Question: I just made my new website public. I need help removing ALL of the borders from the table on my website, <URL>. I have tried almost every solution on Stack Overflow that I can find, but none of them worked. I will provide the following examples:
'''
<!DOCTYPE HTML>
<html lang="en">
<head>
<meta name="viewport" content="width=device-width, initial-scale=1, maximum-scale=1">
<link href="https://fonts.googleapis.com/css?family=Roboto|Pacifico" media="screen" rel="stylesheet" type="text/css">
<link href="//maxcdn.bootstrapcdn.com/bootstrap/3.1.1/css/bootstrap.min.css" rel="stylesheet" type="text/css">
<link href="//maxcdn.bootstrapcdn.com/font-awesome/4.1.0/css/font-awesome.min.css" rel="stylesheet" type="text/css">
<link href="stylesheets/project.css" media="screen" rel="stylesheet" type="text/css">
<script type="text/javascript" src="https://gumroad.com/js/gumroad.js"></script>
<script src="https://code.jquery.com/jquery-2.1.1.min.js" type="text/javascript"></script>
<script src="https://code.jquery.com/jquery-migrate-1.2.1.min.js" type="text/javascript"></script>
<script src="//maxcdn.bootstrapcdn.com/bootstrap/3.1.1/js/bootstrap.min.js" type="text/javascript"></script>
<title>Nicholas Hubbard Web Design</title>
</head>
<body>
<div id="page-wrapper">
<div id="absolute-wrapper"><img src="images/banner.png" class="image" alt="Nicholas Hubbard Web Design Banner">
<div class="paragraph">
<p>I am a web developer with real results. Together, we can build the site of your dreams.</p>
</div>
<table class="table">
<thead>
<tr>
<td></td>
</tr>
</thead>
<tbody>
<tr>
<td class="td-2">Simple Website</td>
<td class="td-1">$15</td>
<td class="td-1"><a class="btn btn-info" href="https://gum.co/QVfVs">Let's a-go!</a> </td>
</tr>
<tr>
<td class="td-1">Advanced Website</td>
<td class="td-3">$45</td>
<td class="td-3"><a class="btn btn-info" href="https://gum.co/vCzQx">We have liftoff!</a></td>
</tr>
<tr>
<td class="td-1">Extreme Website</td>
<td class="td-1">$100</td>
<td class="td-1"><a class="btn btn-info" href="https://gum.co/cppM">Let's do this.</a> </td>
</tr>
</tbody>
</table>
</div>
</div>
<div class="meh">
<p>A site by <span class="override">Nicholas Hubbard</span></p>
</div>
</body>
</html>
'''
'''
* {
-webkit-font-smoothing: antialiased;
text-rendering: optimizeLegibility;
}
[class^="icon- "]:before, [class*=" icon-"]:before {
vertical-align: baseline;
line-height: 1em;
color: inherit;
}
i.icon {
text-align: center;
background-image: none;
}
body .pull-center {
display: block;
margin-left: auto;
margin-right: auto;
}
body {
padding-left: 0;
padding-right: 0;
}
#page- wrapper {
position: relative;
width: 980px;
margin: 0 auto;
overflow: hidden;
height: 1000px;
}
#absolute-wrapper p, #absolute-wrapper h1, #absolute-wrapper h2, #absolute-wrapper h3, #absolute-wrapper h4, #absolute-wrapper h5, #absolute-wrapper h6 {
margin-top: 0 !important;
}
#absolute-wrapper {
position: relative;
width: 980px;
margin: 0 auto;
height: 1px;
}
#absolute-wrapper .image {
width: 980px;
height: 242px;
position: absolute;
top: 0;
left: 0;
}
#absolute-wrapper .navbar {
width: 940px;
height: 42px;
position: absolute;
top: 253px;
left: 19px;
}
#absolute-wrapper .navbar .navbar-inner {
height: 42px;
padding-left: 20px;
padding-right: 20px;
}
#absolute-wrapper .navbar .nav li a {
font-size: 20px;
font-family: "roboto";
}
#absolute- wrapper .navbar .nav li a.a-1 {
color: #000000;
}
#absolute-wrapper .navbar .nav li a.a-2 {
color: #050505;
}
#absolute-wrapper .paragraph {
width: 933px;
height: 42px;
position: absolute;
top: 314px;
left: 23px;
}
#absolute-wrapper .paragraph p {
font-family: "roboto";
font-size: 17px;
color: #fdfcfc;
}
#absolute-wrapper .table {
width: 400px;
height: 200px;
position: absolute;
top: 389px;
left: 290px;
}
#absolute-wrapper .table tbody tr td {
font-family: "roboto";
font-size: 20px;
}
#absolute-wrapper .table tbody tr td.td-1 {
color: #ffffff;
}
#absolute-wrapper .table tbody tr td.td-2 {
color: #fdfdfd;
}
#absolute-wrapper .table tbody tr td.td-3 {
color: #fdfcfc;
}
body {
background: black;
text-align: center;
}
.meh {
font-family: Roboto;
}
.override {
font-family: Pacifico;
}
td {
border: 0 none;
}
'''
I also have provided what it looks like right now

I would like to remove the lines in between the table objects. How would I do this?
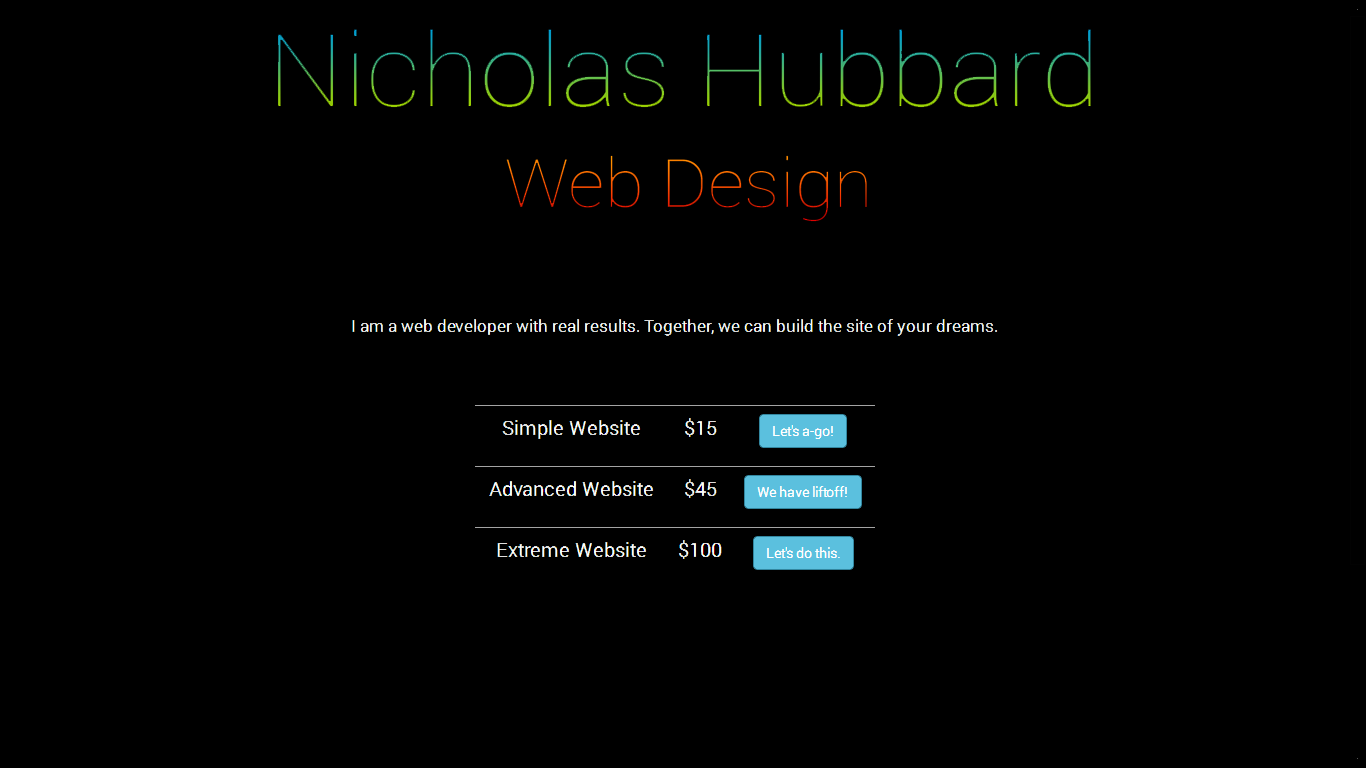
Answer: Bootstrap is adding a top border to all 'td' elements in '.table' containers.
Adding '! important' to your no-borders rule will override that:
'''
td {
border: none !important;
}
'''